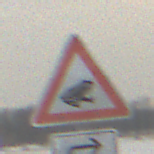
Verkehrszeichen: AmphibienwanderungLinks
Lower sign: RichtungsangabeDurchPfeile5
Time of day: MorningAfternoon
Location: Outdoor (Nature)
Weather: Overcast
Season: Winter
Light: Natural